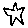
Label: star